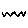
Label: zigzag